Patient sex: F
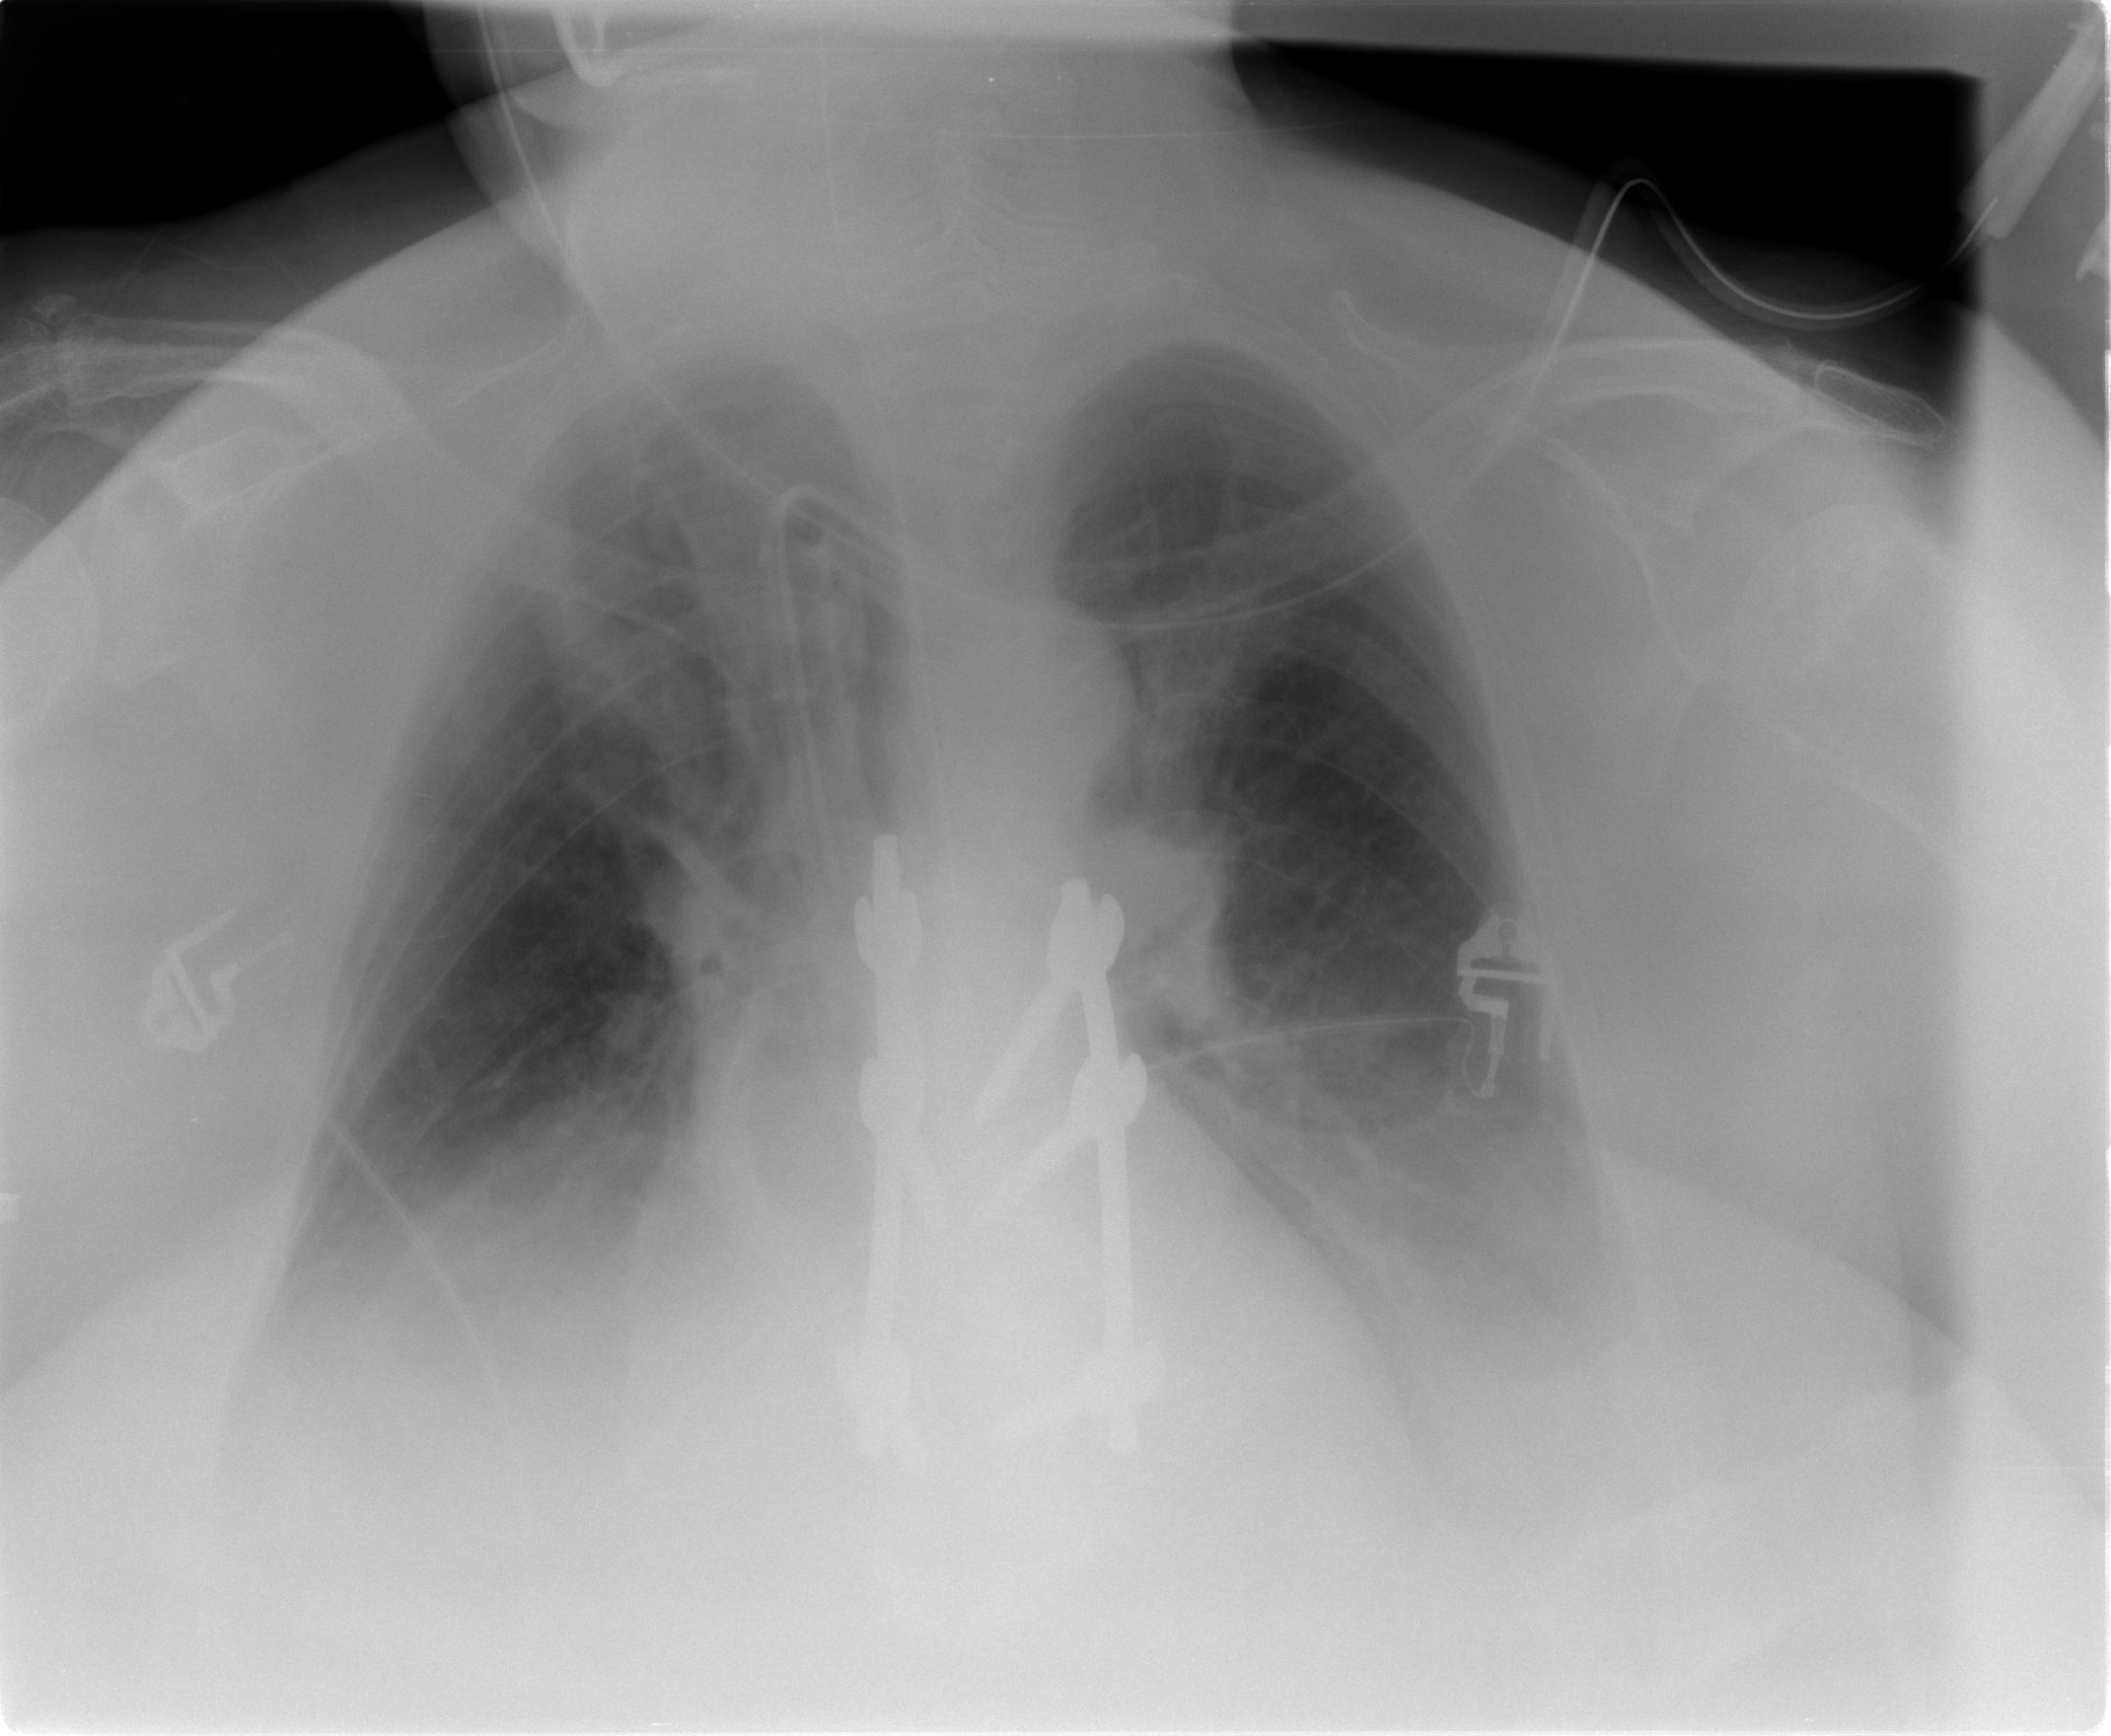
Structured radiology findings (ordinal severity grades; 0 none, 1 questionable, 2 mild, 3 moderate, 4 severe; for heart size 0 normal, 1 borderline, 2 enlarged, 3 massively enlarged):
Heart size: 2
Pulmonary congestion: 1
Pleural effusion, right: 2
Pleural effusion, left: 2
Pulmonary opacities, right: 1
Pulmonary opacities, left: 0
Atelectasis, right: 2
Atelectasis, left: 2